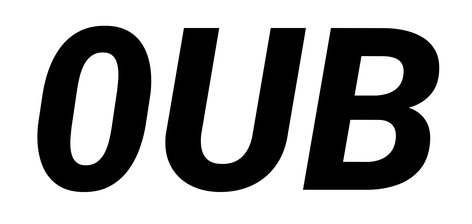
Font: Roboto-Italic_ExtraBold_Italic